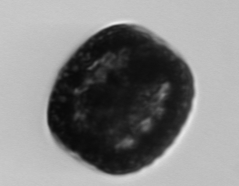
Label: Coscinodiscus